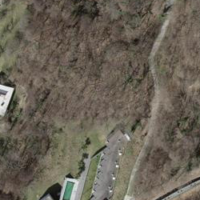
EUNIS habitat code: 41
Species observed at this site:
Asplenium trichomanes
Melittis melissophyllum